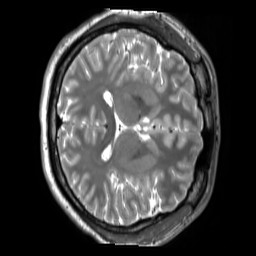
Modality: T2w
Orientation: axial
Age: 26
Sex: male
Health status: ill
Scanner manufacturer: siemens
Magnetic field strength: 3 T
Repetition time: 2.8 s
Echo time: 0.326 s